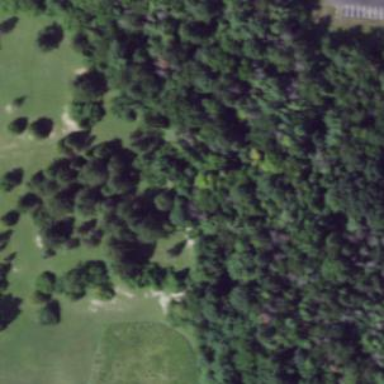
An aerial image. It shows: Disc golf course for leisure activity.